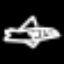
Label: airplane